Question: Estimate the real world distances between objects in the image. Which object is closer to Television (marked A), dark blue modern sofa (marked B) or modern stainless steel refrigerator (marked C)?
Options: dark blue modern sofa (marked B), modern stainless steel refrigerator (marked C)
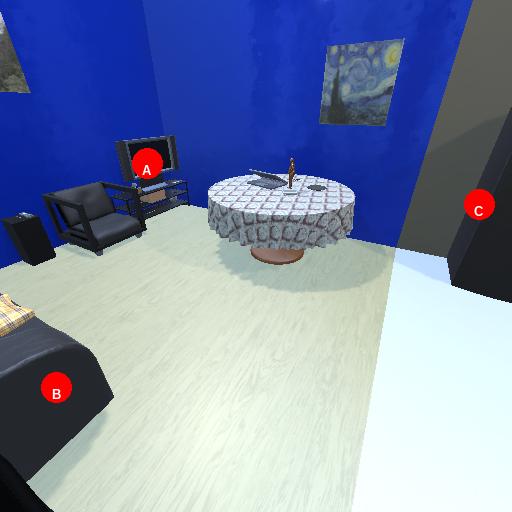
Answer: dark blue modern sofa (marked B)